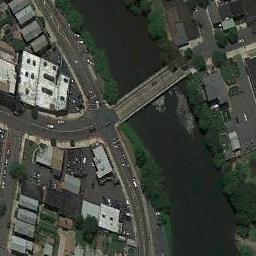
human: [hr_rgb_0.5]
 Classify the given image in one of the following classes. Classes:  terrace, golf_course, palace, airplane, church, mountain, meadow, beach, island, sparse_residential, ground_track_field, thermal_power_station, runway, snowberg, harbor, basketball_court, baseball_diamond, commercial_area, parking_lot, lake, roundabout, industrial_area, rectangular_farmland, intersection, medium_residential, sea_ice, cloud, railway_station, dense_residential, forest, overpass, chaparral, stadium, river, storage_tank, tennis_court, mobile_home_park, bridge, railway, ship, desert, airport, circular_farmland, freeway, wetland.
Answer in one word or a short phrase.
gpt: bridge